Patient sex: M
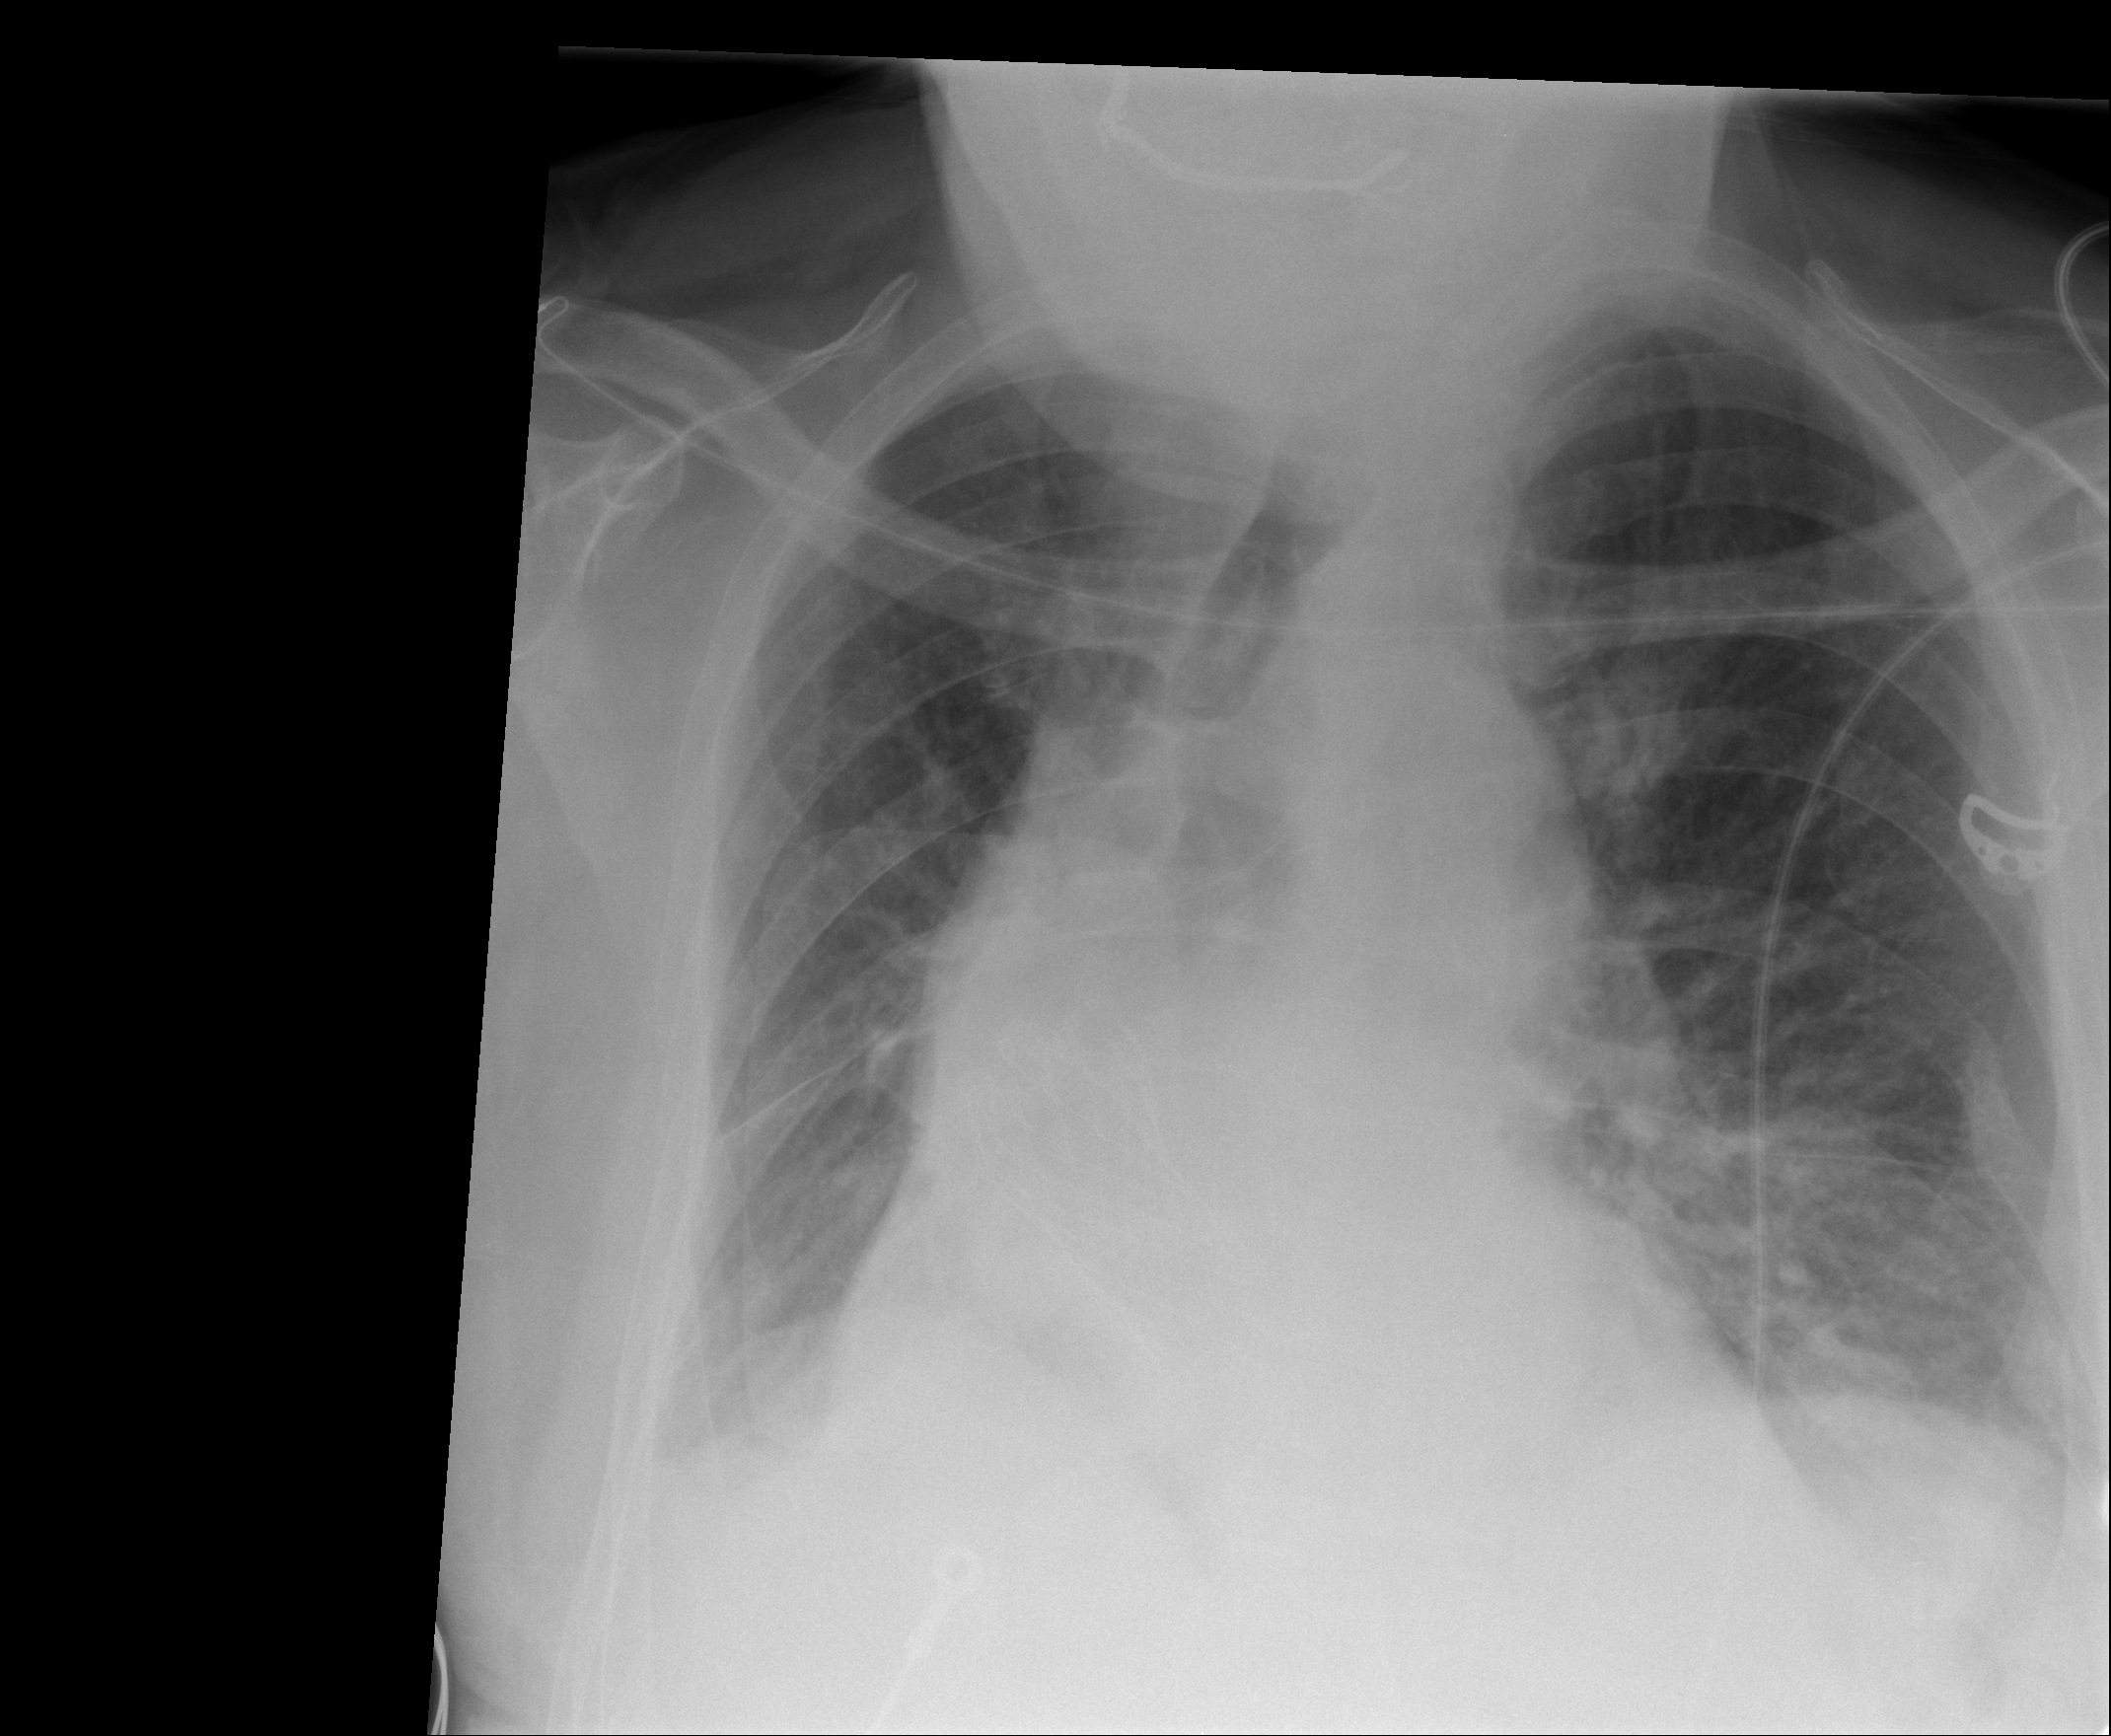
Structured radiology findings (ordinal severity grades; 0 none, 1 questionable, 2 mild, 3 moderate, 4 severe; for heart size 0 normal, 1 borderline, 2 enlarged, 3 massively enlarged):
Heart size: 2
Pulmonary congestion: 2
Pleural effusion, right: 1
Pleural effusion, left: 1
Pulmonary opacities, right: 0
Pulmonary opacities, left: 1
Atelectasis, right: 0
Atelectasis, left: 0